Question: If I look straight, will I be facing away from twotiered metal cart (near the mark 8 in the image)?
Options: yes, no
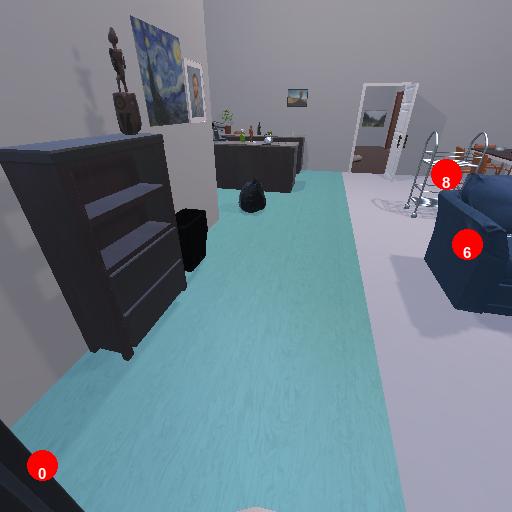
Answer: yes